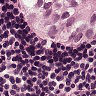
Metastatic tissue present: yes